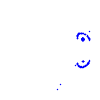
Particle: proton